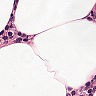
Metastatic tissue present: no